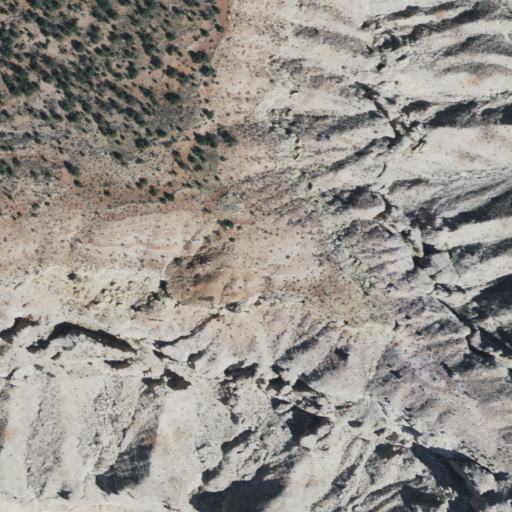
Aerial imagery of cliff(s) in Arizona named Tuckup Rocky Point containing shrub and barren land